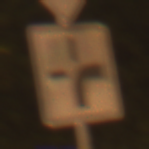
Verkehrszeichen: VerlaufVorfahrtsstrasse3
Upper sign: Vorfahrtsstrasse
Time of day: Night
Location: Outdoor (Urban)
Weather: Clear
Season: NotSpecified
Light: Artificial